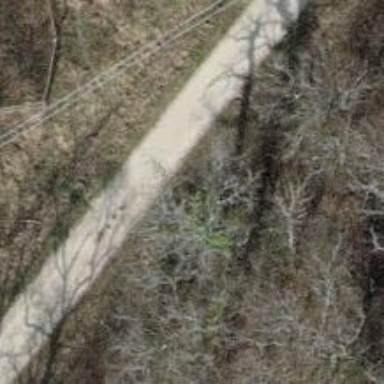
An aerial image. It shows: Track with fine gravel surface. The track type is grade 2.